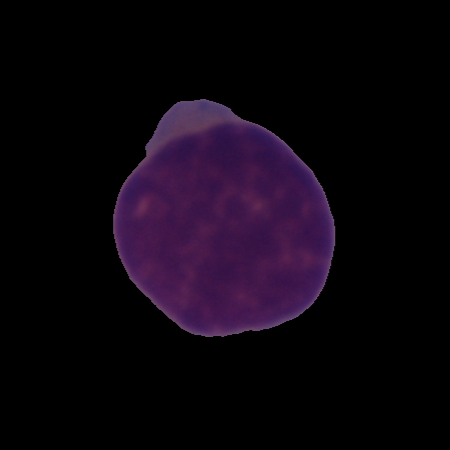
Label: cancer